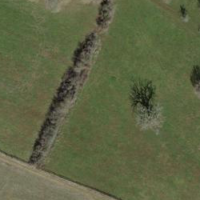
EUNIS habitat code: 52
Species observed at this site:
Chorthippus biguttulus
Nemobius sylvestris